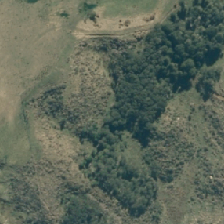
Land cover: grose_broom